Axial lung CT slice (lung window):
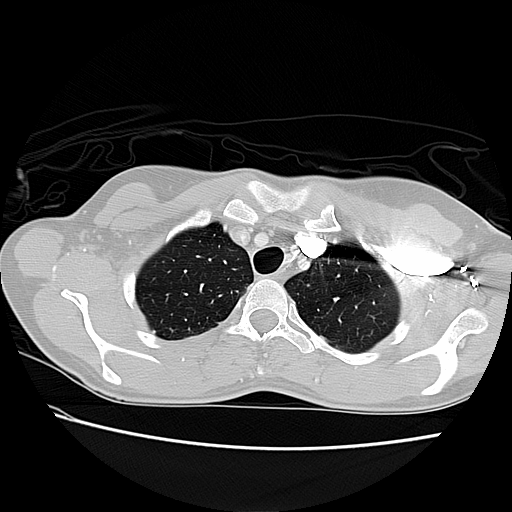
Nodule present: no